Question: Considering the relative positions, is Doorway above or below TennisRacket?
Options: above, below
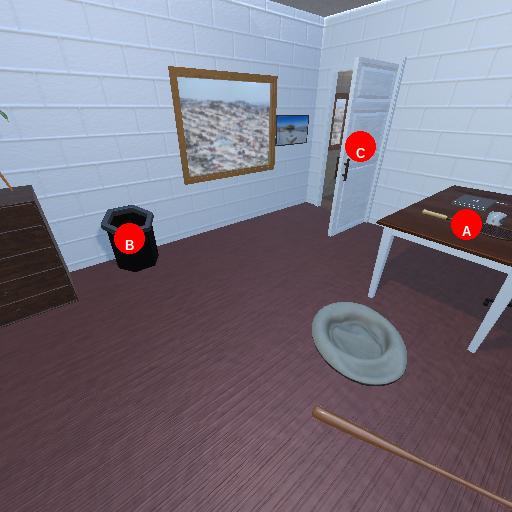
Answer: above